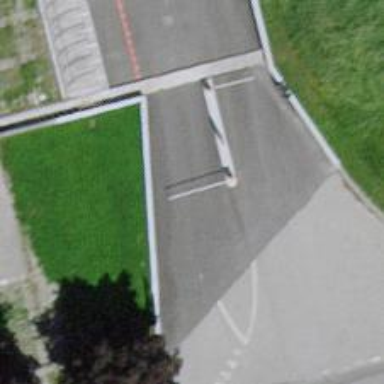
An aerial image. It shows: Lift gate barrier.